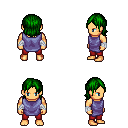
a pixel art fantasy rpg character, male body template, human, tanned skin, chain tabard jacket, red pants, green long bangs hairstyle, white cloth bandages, four views (front, back, left, right), 2x2 character sprite sheet, small pixel art, hard edges, no anti-aliasing